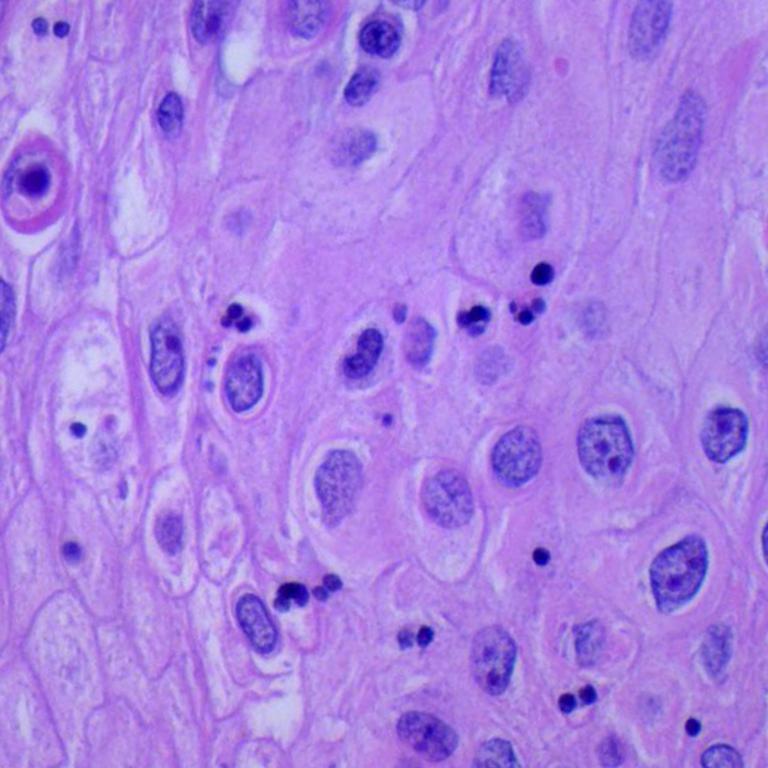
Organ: lung
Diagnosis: squamous carcinomas